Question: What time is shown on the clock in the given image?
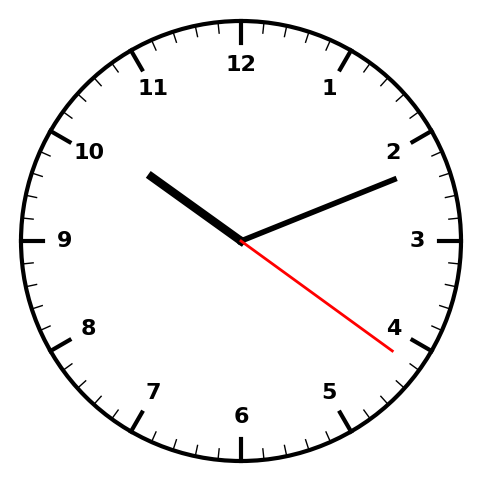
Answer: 10:11:21